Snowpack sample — Loveland Pass, Silver Plume, Colorado, USA (2/11/26, 12:00 PM MST)
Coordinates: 39.663, -105.886
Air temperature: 35 °F
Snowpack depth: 82 cm
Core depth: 20 cm
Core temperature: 17.6 °F
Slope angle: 13°, slope face: 12°
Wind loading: high
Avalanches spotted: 1
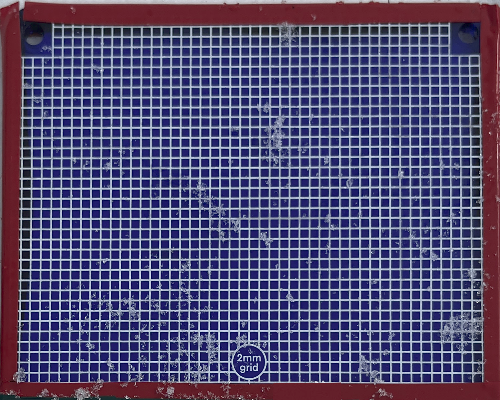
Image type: profile
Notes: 1 small avalanche spotted on the north side of the bowl, lots of wind loading